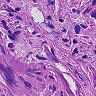
Metastatic tissue present: yes